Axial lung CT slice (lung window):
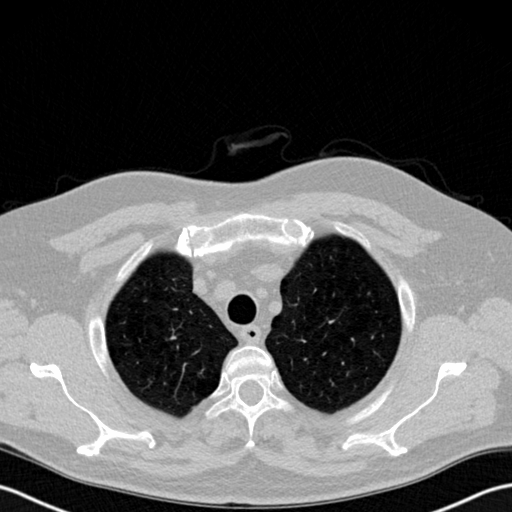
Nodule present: no